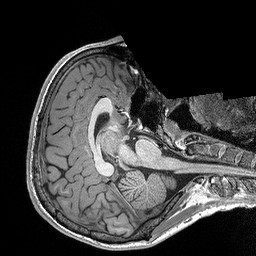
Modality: T1w
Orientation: axial
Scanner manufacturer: siemens
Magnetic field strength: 3 T
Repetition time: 2.3 s